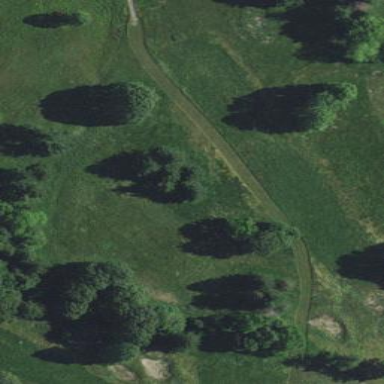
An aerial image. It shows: Golf fairway surrounded by grass.